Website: walmart
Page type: receipt
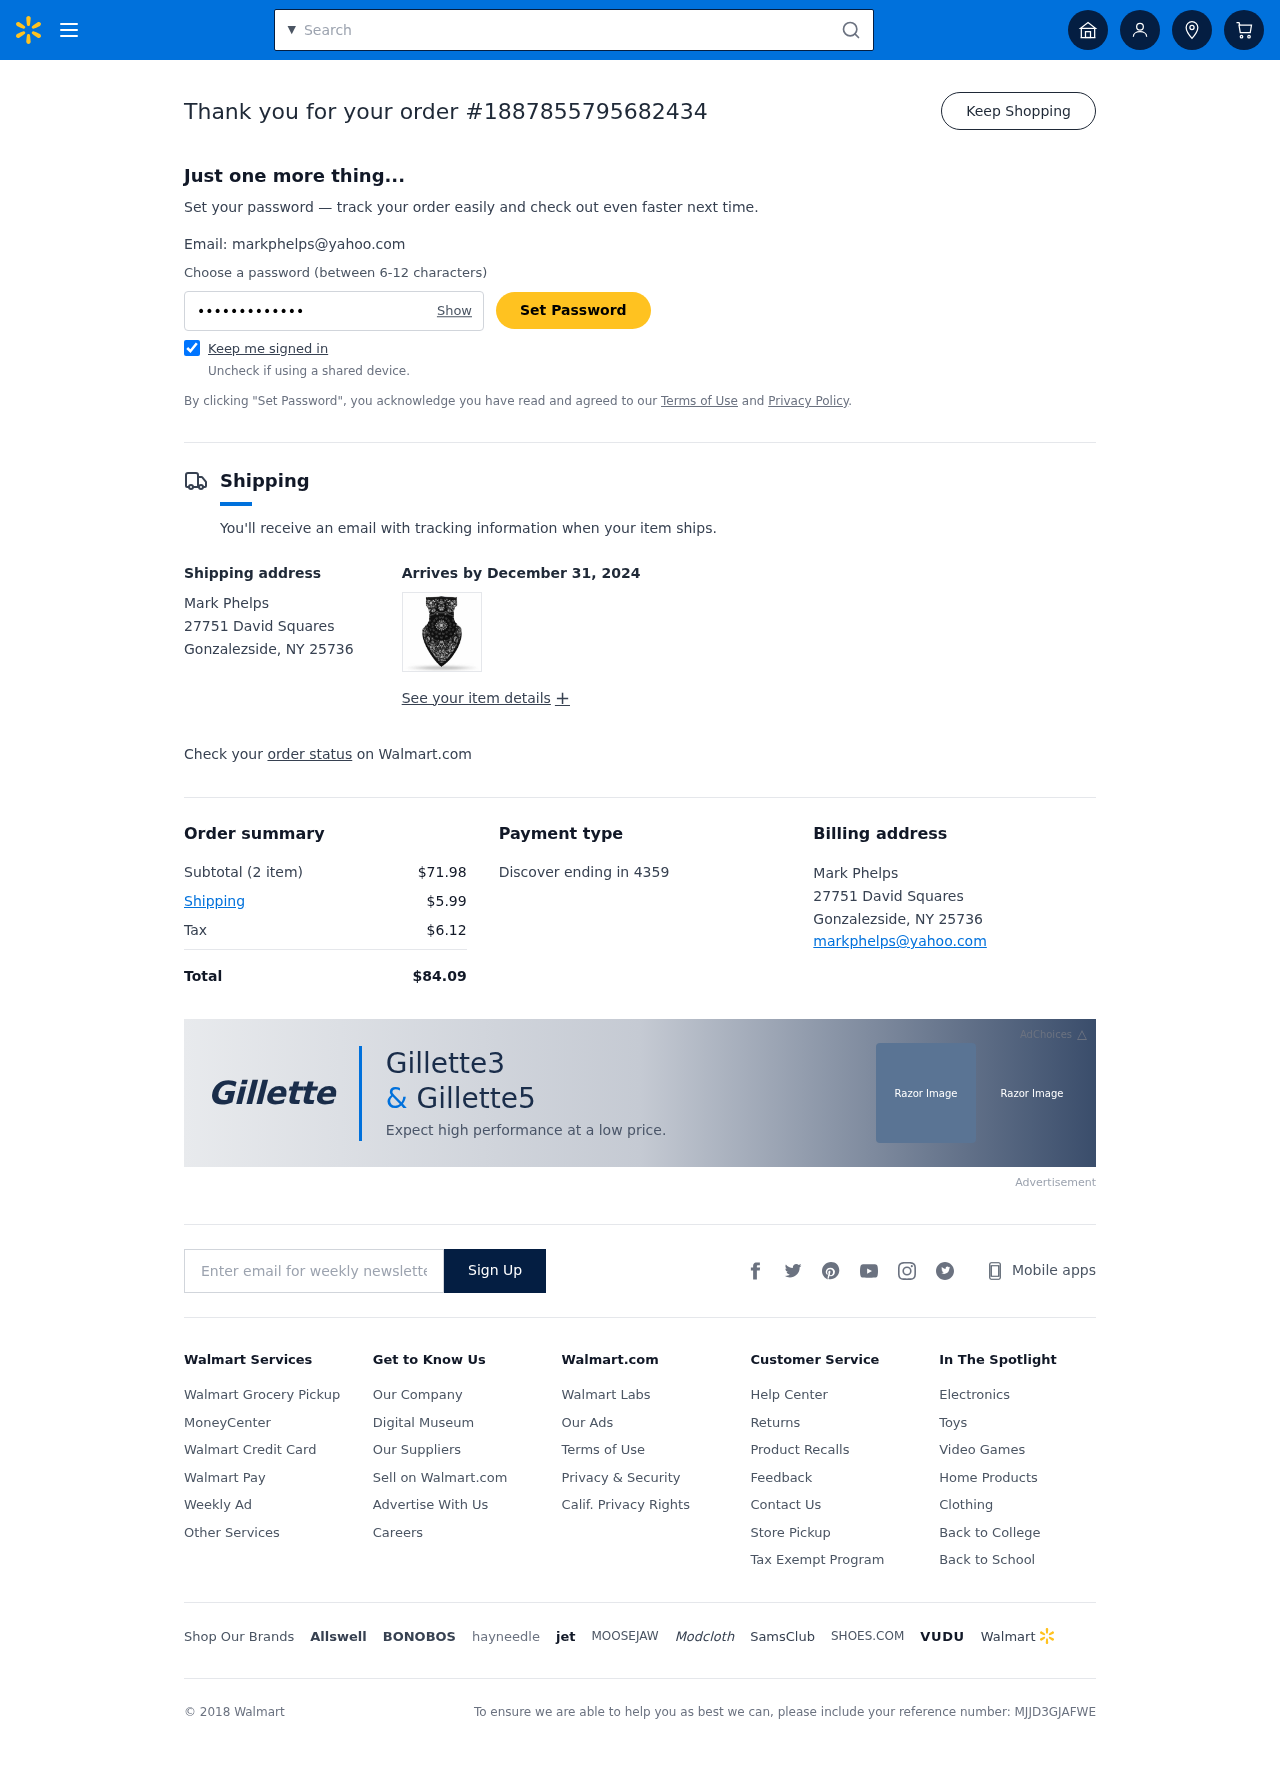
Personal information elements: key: PII_CARD_LAST4
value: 4359
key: PII_CARD_TYPE
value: Discover
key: PII_CITY_STATE_ZIP
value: Gonzalezside, NY 25736
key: PII_EMAIL
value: markphelps@yahoo.com
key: PII_FULLNAME
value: Mark Phelps
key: PII_STREET
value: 27751 David Squares
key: PII_FULLNAME2
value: Mark Phelps
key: PII_STREET2
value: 27751 David Squares
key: PII_CITY_STATE_ZIP2
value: Gonzalezside, NY 25736
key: PII_EMAIL2
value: markphelps@yahoo.com
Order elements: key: ORDER_ID
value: #1887855795682434
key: ORDER_DELIVERY_DATE
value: December 31, 2024
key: ORDER_NUM_ITEMS
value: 2 item
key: ORDER_SUBTOTAL
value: $71.98
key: ORDER_SHIPPING_COST
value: $5.99
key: ORDER_TAX
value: $6.12
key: ORDER_TOTAL
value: $84.09
Search elements: key: HEADER_SEARCH
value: Search